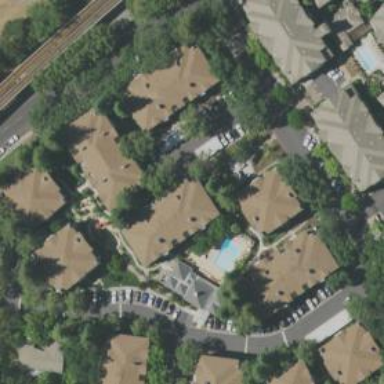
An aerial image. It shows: Residential area with apartments.